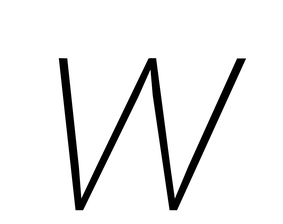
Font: Roboto-Italic_Thin_Italic